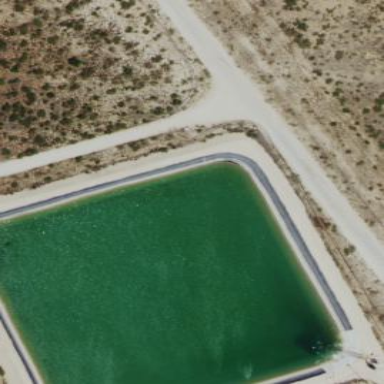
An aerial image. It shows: Retention basin with water.